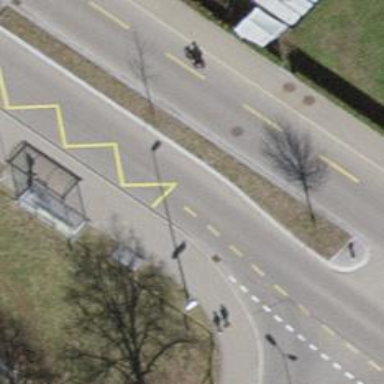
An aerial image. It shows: Bus stop with stop position for public transport.